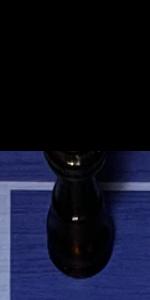
Label: Queen_Black